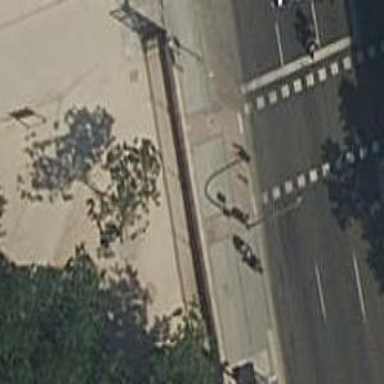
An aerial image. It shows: Sidewalk made of paving stones.